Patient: sex F, age 62
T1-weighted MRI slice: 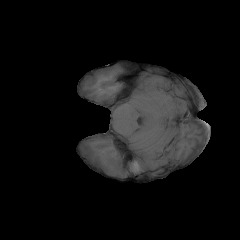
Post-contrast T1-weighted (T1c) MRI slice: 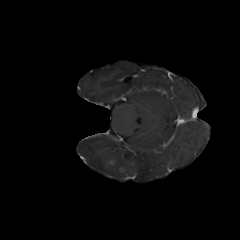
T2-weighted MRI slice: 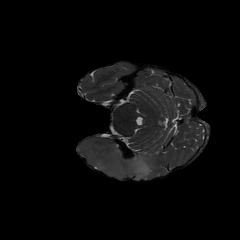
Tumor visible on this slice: yes
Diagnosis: Glioblastoma, IDH-wildtype
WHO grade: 4